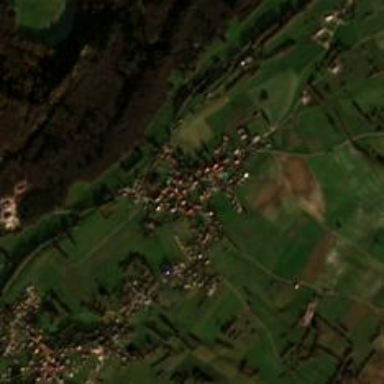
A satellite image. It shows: Village.